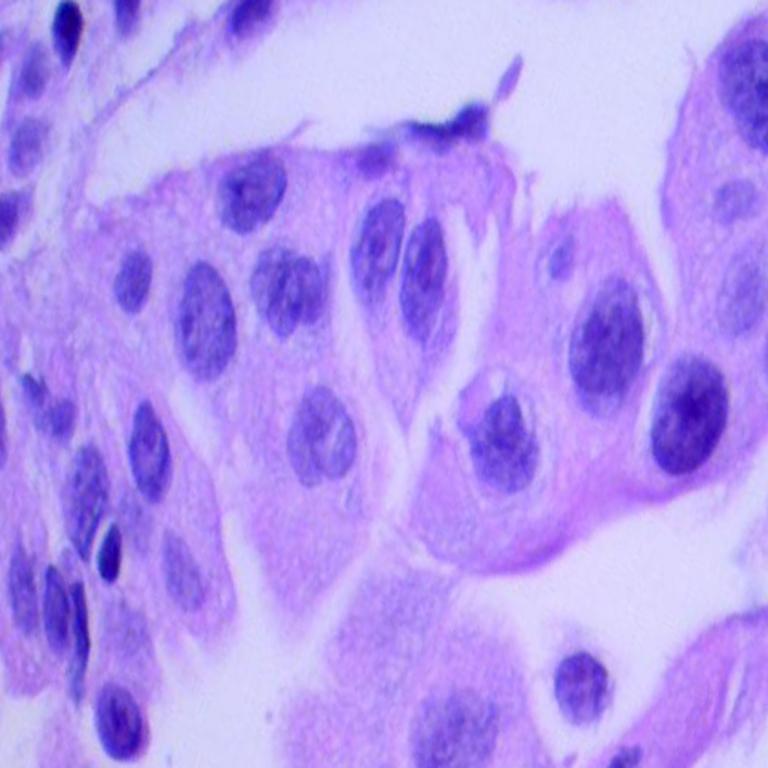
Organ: lung
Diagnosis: adenocarcinomas